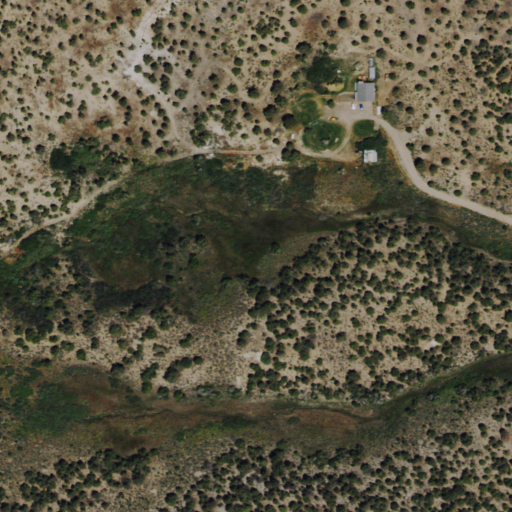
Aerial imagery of depression(s) in Nevada named Willow Creek Basin containing evergreen forest, deciduous forest, and open development